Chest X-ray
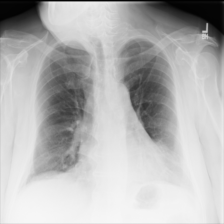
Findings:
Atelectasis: positive
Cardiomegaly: negative
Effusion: negative
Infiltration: negative
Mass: negative
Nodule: negative
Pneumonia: negative
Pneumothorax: negative
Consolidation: positive
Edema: negative
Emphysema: negative
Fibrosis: negative
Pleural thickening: negative
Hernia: negative